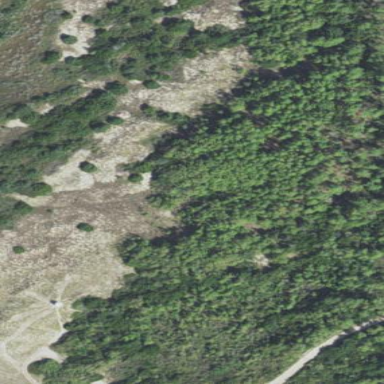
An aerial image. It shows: Evergreen needle-leaved woodland.